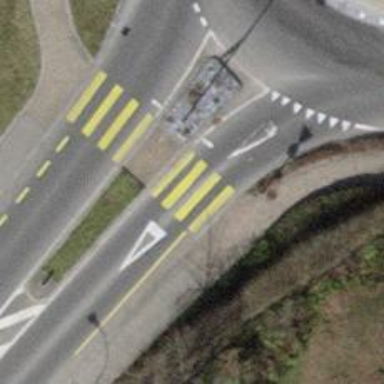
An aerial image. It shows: Uncontrolled zebra crossing on the road.